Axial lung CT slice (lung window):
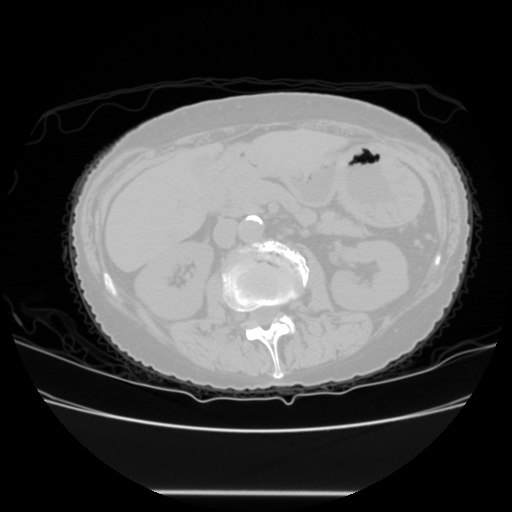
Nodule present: no